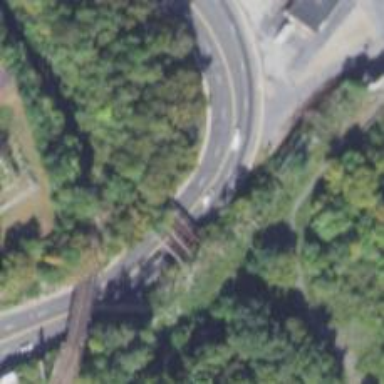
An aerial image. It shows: Disused railway bridge.